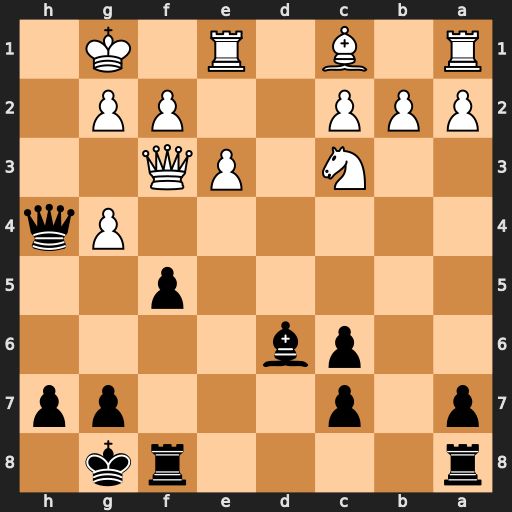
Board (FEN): r4rk1/p1p3pp/2pb4/5p2/6Pq/2N1PQ2/PPP2PP1/R1B1R1K1
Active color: b
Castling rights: -
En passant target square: -
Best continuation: Bh2+ Kf1 fxg4